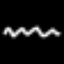
Label: squiggle